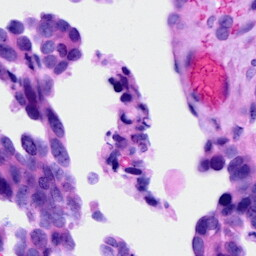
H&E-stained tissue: Ovarian